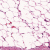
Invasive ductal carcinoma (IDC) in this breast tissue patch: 0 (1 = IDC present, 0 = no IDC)